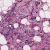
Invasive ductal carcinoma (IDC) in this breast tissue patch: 1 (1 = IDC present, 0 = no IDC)